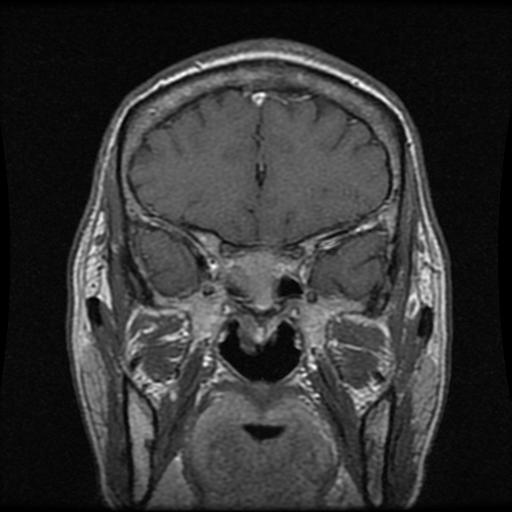
Label: pituitary